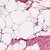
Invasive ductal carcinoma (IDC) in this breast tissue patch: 0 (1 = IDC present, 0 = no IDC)